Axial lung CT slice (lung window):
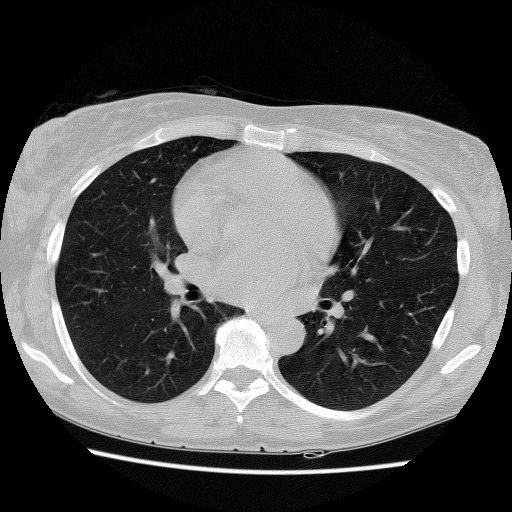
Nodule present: no